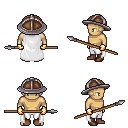
a pixel art fantasy rpg character, male body template, human, tanned skin, white cape, white pants, blonde short mohawk hairstyle, chain helm, gold gloves, brown shoes, spear, four views (front, back, left, right), 2x2 character sprite sheet, small pixel art, hard edges, no anti-aliasing